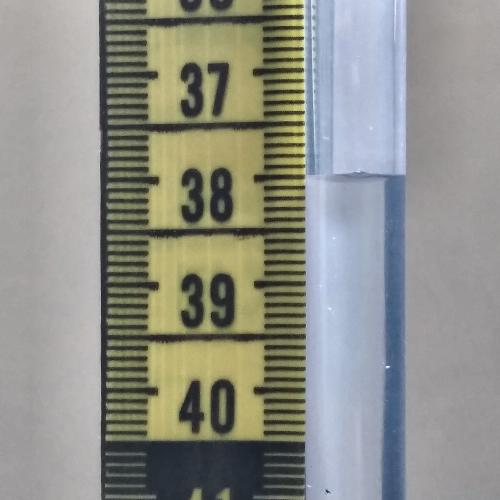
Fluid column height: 38.0 cm